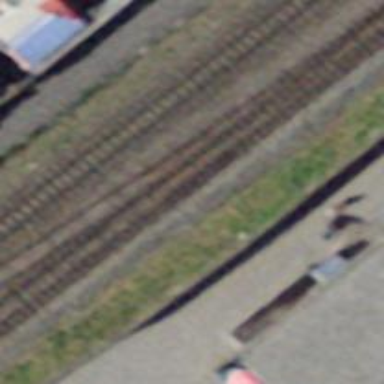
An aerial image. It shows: Narrow-gauge railway siding with electrified contact lines. It consists of one track.